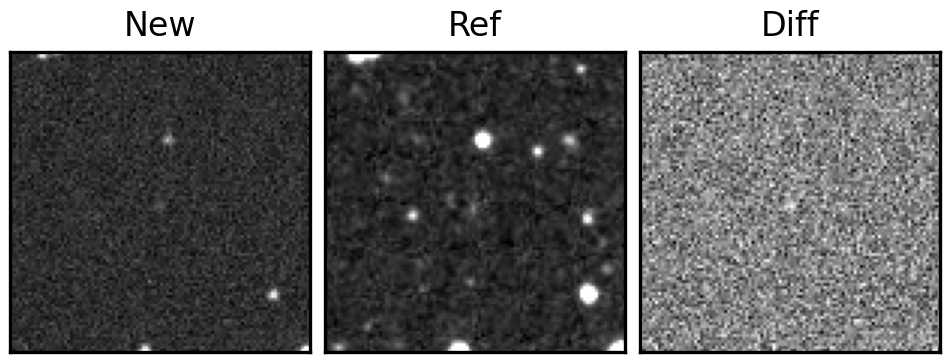
Label: real